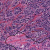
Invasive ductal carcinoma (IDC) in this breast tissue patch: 1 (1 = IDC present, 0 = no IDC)